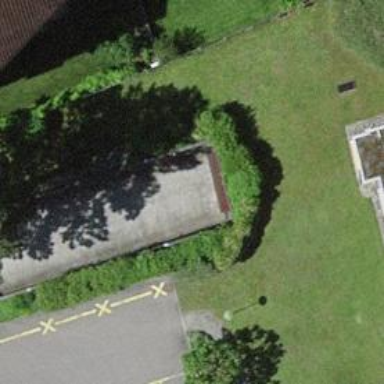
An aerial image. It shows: Parking entrance.